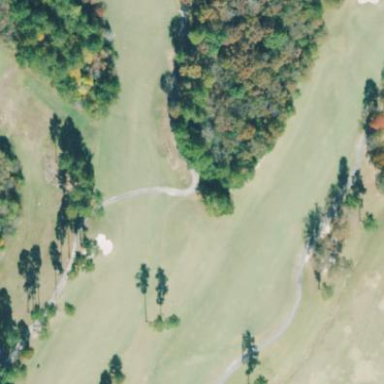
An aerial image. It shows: Golf fairway surrounded by grass.